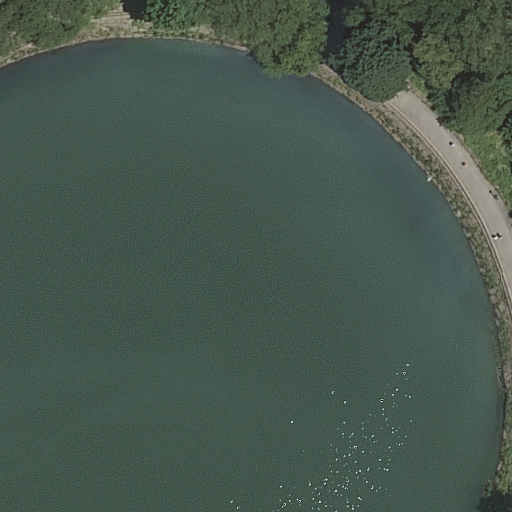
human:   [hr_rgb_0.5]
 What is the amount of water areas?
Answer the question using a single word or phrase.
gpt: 1

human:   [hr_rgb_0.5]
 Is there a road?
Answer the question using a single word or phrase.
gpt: yes

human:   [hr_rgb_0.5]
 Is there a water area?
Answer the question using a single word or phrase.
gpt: yes

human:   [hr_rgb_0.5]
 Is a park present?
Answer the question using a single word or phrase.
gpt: yes

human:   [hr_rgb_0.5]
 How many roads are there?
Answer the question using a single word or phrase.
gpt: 1

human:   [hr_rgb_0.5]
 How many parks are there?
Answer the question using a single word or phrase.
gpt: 1

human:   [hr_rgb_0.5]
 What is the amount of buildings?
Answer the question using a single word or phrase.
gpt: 0

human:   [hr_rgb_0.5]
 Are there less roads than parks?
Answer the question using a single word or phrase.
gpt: no

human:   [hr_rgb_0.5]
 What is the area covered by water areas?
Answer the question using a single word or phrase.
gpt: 8473m2

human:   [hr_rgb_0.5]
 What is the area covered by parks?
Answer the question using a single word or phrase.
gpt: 10631m2

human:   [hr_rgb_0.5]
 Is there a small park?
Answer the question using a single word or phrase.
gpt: no

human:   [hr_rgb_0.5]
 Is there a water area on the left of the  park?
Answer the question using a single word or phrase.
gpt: yes

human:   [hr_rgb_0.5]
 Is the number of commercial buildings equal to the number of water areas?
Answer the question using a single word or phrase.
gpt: no

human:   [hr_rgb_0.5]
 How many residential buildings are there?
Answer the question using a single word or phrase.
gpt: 0

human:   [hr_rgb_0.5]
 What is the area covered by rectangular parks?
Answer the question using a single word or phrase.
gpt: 10631m2

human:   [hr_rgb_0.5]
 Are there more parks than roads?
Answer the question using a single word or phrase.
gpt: no

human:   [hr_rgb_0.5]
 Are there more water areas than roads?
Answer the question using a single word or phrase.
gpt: no

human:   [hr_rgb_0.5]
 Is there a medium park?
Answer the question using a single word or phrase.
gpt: no

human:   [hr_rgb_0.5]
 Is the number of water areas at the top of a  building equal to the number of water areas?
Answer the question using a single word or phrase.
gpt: no

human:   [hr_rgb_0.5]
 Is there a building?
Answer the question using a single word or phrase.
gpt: no

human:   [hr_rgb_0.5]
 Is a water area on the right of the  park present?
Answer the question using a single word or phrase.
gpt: no

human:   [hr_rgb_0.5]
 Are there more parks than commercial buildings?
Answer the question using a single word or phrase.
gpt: yes

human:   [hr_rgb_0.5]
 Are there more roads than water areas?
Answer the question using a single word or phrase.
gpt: no

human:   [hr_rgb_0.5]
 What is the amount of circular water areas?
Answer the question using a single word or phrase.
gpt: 0

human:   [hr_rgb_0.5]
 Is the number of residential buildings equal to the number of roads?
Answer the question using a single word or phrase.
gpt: no

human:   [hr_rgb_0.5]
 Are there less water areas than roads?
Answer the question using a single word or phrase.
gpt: no

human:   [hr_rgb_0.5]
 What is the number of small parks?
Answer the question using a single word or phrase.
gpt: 0

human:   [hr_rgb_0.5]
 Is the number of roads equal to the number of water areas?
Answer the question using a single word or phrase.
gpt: yes

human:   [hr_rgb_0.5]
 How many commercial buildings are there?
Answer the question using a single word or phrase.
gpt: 0

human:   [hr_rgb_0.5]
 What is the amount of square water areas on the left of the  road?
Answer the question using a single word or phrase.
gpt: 0

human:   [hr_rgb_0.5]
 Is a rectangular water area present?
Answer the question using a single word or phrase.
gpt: no

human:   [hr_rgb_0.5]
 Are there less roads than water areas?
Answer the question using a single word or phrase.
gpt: no

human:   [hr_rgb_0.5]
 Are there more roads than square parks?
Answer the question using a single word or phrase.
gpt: yes

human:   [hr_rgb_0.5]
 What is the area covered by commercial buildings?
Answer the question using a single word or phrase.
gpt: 0m2

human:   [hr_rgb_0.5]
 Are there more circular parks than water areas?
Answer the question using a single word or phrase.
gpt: no

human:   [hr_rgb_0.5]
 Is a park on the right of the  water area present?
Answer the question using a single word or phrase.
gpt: yes

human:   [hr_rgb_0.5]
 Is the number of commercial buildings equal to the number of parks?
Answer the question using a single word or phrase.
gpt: no

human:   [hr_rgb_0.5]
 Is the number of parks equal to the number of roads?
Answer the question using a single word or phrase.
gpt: yes

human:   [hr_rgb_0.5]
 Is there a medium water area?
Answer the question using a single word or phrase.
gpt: no

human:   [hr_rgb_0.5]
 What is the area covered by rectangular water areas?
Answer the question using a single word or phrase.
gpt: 0m2

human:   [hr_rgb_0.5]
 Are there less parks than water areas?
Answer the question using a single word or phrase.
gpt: no

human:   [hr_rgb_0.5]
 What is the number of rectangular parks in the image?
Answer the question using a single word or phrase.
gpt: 1

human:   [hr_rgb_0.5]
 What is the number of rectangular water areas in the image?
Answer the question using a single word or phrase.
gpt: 0

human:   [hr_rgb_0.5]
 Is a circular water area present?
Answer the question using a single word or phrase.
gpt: no

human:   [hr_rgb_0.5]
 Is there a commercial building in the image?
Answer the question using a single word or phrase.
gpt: no

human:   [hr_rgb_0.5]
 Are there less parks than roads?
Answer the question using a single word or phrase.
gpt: no

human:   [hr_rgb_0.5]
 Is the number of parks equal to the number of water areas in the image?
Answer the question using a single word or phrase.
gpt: yes

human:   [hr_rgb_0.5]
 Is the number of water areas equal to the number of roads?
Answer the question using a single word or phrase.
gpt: yes

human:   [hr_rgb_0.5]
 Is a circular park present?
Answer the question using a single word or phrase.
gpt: no

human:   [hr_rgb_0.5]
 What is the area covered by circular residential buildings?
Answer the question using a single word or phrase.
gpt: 0m2

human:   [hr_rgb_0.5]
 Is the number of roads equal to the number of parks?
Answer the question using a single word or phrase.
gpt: yes

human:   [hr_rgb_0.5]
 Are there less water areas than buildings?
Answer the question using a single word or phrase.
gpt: no

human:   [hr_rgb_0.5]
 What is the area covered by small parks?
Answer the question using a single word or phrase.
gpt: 0m2

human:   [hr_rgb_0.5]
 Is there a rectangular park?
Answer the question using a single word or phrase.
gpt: yes

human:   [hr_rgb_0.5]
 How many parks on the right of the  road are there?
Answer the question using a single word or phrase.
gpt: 1

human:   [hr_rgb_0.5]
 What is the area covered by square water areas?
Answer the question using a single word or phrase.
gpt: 0m2

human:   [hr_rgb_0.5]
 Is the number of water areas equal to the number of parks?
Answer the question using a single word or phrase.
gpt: yes

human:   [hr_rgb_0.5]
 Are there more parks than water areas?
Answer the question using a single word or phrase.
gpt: no

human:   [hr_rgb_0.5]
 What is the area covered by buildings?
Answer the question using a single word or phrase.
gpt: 0m2

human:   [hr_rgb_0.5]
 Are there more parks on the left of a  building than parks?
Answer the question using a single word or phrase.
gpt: no

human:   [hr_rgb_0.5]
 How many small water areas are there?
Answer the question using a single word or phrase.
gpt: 0

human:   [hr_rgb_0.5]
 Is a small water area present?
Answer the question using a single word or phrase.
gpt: no

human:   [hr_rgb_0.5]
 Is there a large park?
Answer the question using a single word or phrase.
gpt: yes

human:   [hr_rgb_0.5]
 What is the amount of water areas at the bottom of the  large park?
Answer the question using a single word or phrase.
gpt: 1